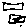
Label: triangle